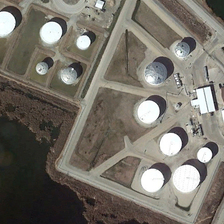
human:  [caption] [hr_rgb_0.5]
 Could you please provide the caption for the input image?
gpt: many storage tanks are near a river .

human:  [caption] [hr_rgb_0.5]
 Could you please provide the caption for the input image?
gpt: many storage tanks are near a river .

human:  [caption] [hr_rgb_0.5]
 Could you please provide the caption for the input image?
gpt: some different sizes of white cylindrical buildings .

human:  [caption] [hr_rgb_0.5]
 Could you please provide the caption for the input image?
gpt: the pictures are cement roads and river .

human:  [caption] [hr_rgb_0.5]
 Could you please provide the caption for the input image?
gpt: the pictures are cement roads and river .